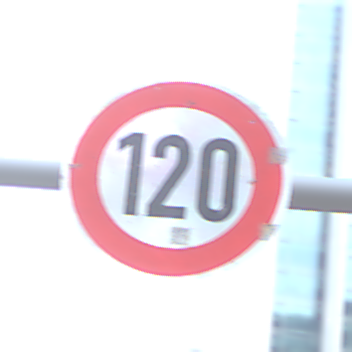
Verkehrszeichen: Geschwindigkeit120
Umgebung: Outdoor, Urban
Tageszeit: MorningAfternoon
Wetter: PartlyCloudy
Licht: Natural
Jahreszeit: NotSpecified
Kontrast: LowContrast